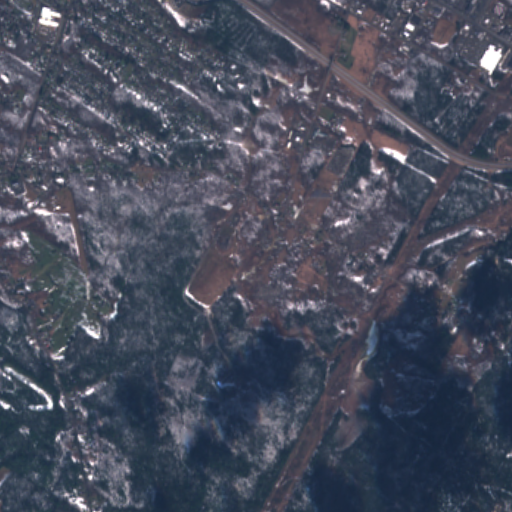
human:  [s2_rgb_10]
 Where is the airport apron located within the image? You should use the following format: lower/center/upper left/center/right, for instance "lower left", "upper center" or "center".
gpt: The airport apron is located in the center left of the image.
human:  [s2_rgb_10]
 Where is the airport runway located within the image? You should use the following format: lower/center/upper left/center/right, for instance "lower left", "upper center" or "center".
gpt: The airport runway is located in the center left of the image.
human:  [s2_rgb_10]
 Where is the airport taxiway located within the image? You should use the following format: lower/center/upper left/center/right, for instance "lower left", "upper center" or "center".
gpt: The airport taxiway is located in the center left of the image.
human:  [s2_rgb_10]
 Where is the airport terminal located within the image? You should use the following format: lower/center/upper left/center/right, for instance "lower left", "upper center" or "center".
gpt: The airport terminal is located in the center left of the image.
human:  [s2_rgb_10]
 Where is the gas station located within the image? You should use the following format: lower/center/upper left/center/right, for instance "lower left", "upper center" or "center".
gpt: The gas station is located in the upper right of the image.
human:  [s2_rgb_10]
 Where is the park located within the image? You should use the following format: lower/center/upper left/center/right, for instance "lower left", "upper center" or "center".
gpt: The park is located in the left of the image.
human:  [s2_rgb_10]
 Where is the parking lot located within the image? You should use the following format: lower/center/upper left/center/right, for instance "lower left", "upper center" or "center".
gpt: The parking lot is located in the center left of the image.
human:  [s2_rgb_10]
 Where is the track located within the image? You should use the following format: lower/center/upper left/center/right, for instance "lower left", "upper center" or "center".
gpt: The track is located in the upper left of the image.
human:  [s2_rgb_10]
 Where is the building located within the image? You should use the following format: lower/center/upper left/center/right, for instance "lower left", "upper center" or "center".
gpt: The building is located in the upper of the image.
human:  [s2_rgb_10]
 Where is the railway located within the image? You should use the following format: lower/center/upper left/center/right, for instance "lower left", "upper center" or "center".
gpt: The railway is located in the upper of the image.
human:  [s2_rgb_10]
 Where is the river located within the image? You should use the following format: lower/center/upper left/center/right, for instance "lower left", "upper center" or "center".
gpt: The river is located in the left of the image.
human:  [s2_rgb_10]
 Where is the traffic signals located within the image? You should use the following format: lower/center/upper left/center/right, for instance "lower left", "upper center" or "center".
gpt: The traffic signals is located in the upper right of the image.
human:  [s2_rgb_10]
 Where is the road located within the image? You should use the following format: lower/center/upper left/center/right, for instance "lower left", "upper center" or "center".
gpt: There is no road in the image.